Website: lowes
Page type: account-selection
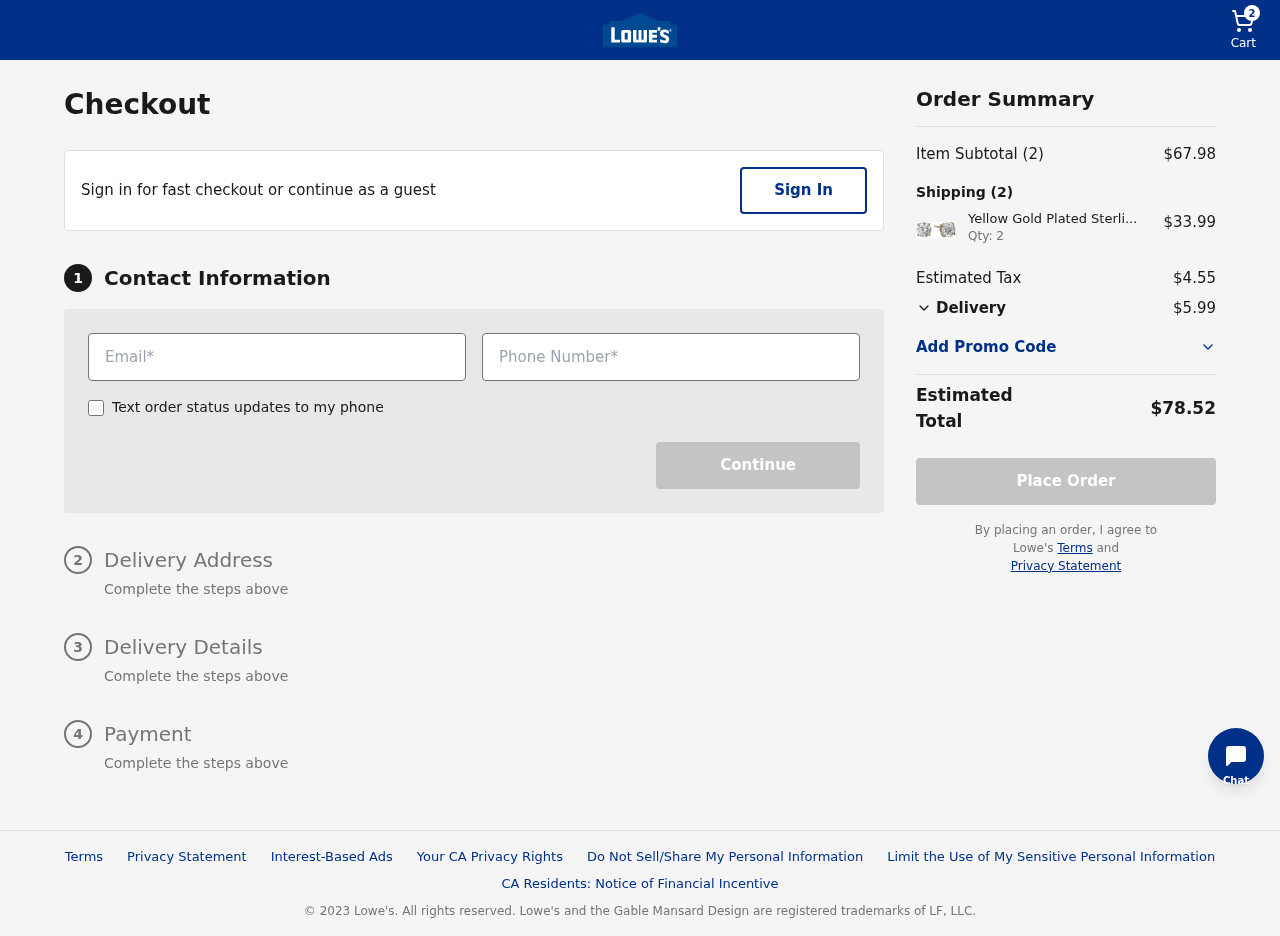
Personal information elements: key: PII_EMAIL
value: jhahn@hotmail.com
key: PII_PHONE
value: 8383682848
Product elements: key: PRODUCT1_NAME
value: Yellow Gold Plated Sterling Silver Stud Earrings set with Round Cut Swarovski Zirconia (4 cttw)
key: PRODUCT1_PRICE
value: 33.99
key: PRODUCT1_QUANTITY
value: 2
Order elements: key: ORDER_NUM_ITEMS
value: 2
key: ORDER_SUBTOTAL
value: $67.98
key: ORDER_TAX
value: $4.55
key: ORDER_SHIPPING_COST
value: $5.99
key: ORDER_TOTAL
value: $78.52